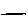
Label: line